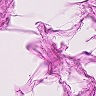
Metastatic tissue present: no